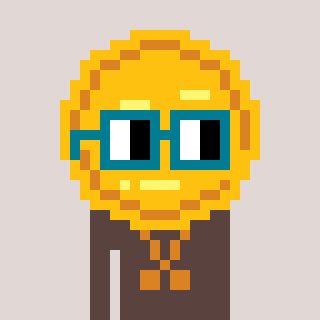
a pixel art character with square dark green glasses, a medal-shaped head and a darkbrown-colored body on a warm background